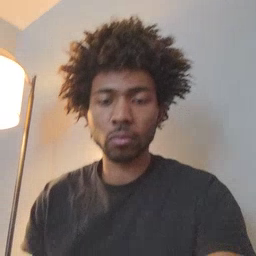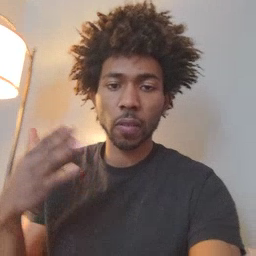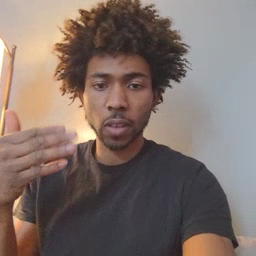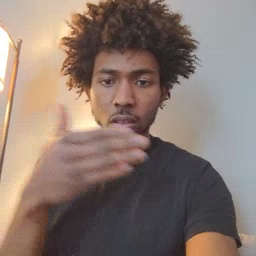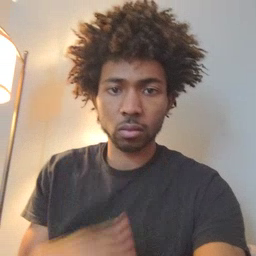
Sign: fish